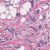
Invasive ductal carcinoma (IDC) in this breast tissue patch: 1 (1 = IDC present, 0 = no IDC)